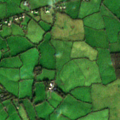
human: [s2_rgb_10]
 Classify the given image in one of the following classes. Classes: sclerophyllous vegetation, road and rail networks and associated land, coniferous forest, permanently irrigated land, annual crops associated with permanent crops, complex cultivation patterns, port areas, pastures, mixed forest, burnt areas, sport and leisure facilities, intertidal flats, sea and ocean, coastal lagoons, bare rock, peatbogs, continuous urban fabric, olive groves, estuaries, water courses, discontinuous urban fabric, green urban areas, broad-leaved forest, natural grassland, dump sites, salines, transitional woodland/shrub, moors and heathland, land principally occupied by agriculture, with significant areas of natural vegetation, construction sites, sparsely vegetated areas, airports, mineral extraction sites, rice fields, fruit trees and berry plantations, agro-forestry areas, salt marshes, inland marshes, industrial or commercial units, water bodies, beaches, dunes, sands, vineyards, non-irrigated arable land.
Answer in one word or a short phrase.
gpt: pastures, broad-leaved forest